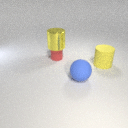
large yellow metal cylinder above small red rubber cylinder